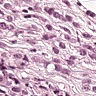
Metastatic tissue present: yes